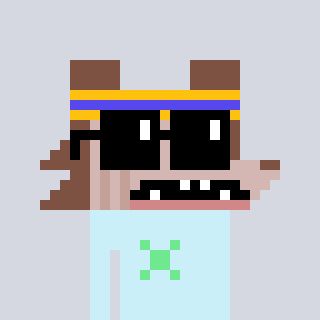
a pixel art character with square black sunglasses, a werewolf-shaped head and a cold-colored body on a cool background